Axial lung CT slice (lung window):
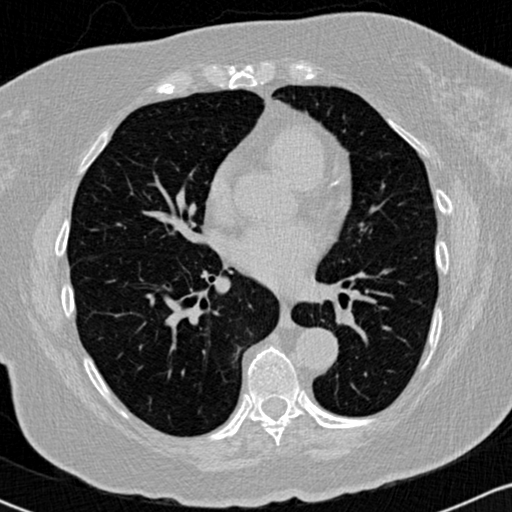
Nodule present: no